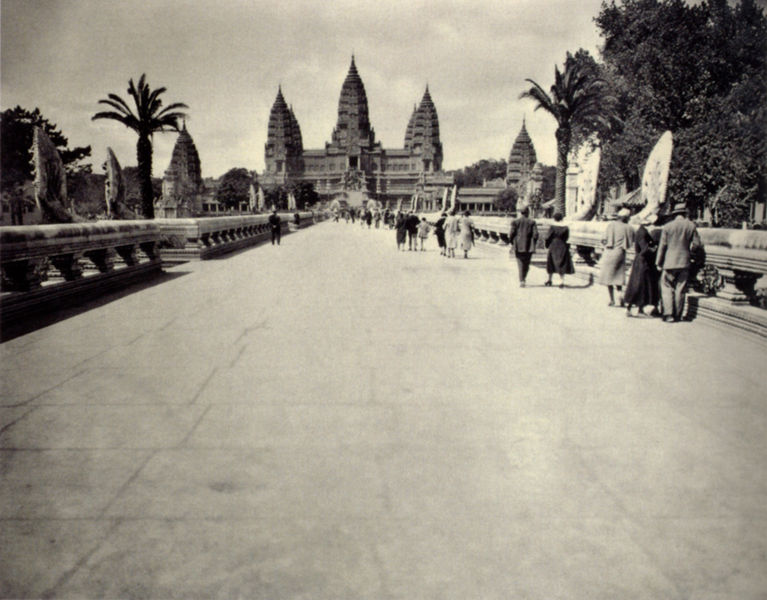
Titel: Blick auf den Nachbau des Tempels Angkor Wat auf der 'Exposition Coloniale Internationale in Paris': Allée des Nagas
Institution: Privatbesitz
Schlagwörter: baum, blätter, mann, wasser, weiß, bäume, frauen, menschen, fenster, frau, grau, männer, schwarz, straße, weg, mensch, kind, spitzen, kinder, turm, pflaster, allee, spazieren, palme, wedel, foto, fotografie, photographie, türme, palast, balustrade, photo, schloß, palmen, ballustrade, fontäne, spaziergänger, straßenzug, photographieä